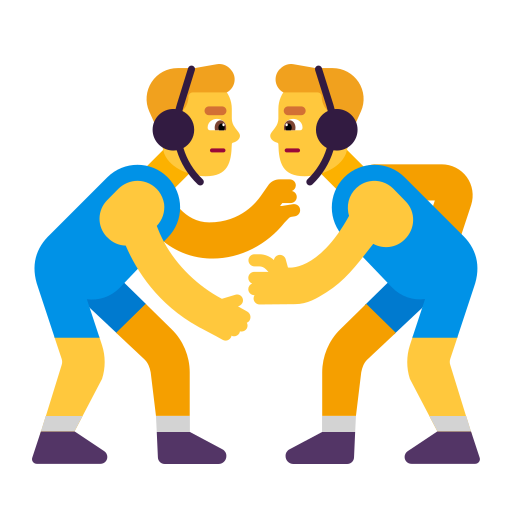
man wrestling flat default